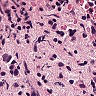
Metastatic tissue present: yes